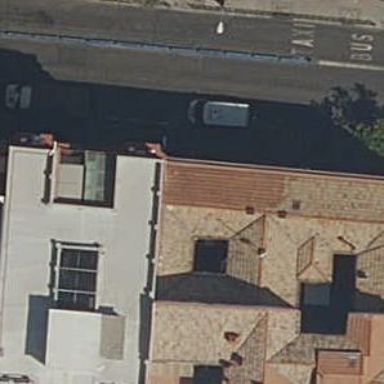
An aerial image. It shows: Part of building.